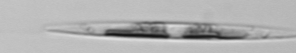
Label: pennate_Pseudo-nitzschia